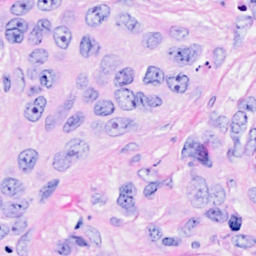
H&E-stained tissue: Breast